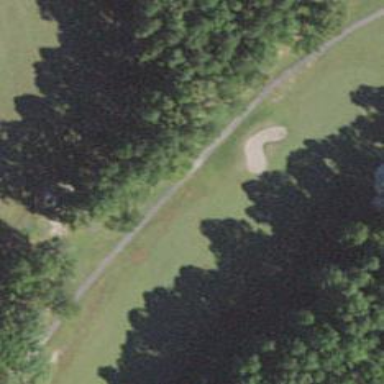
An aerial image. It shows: Golf hole.